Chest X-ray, PA view. Patient: 37 years old, sex F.
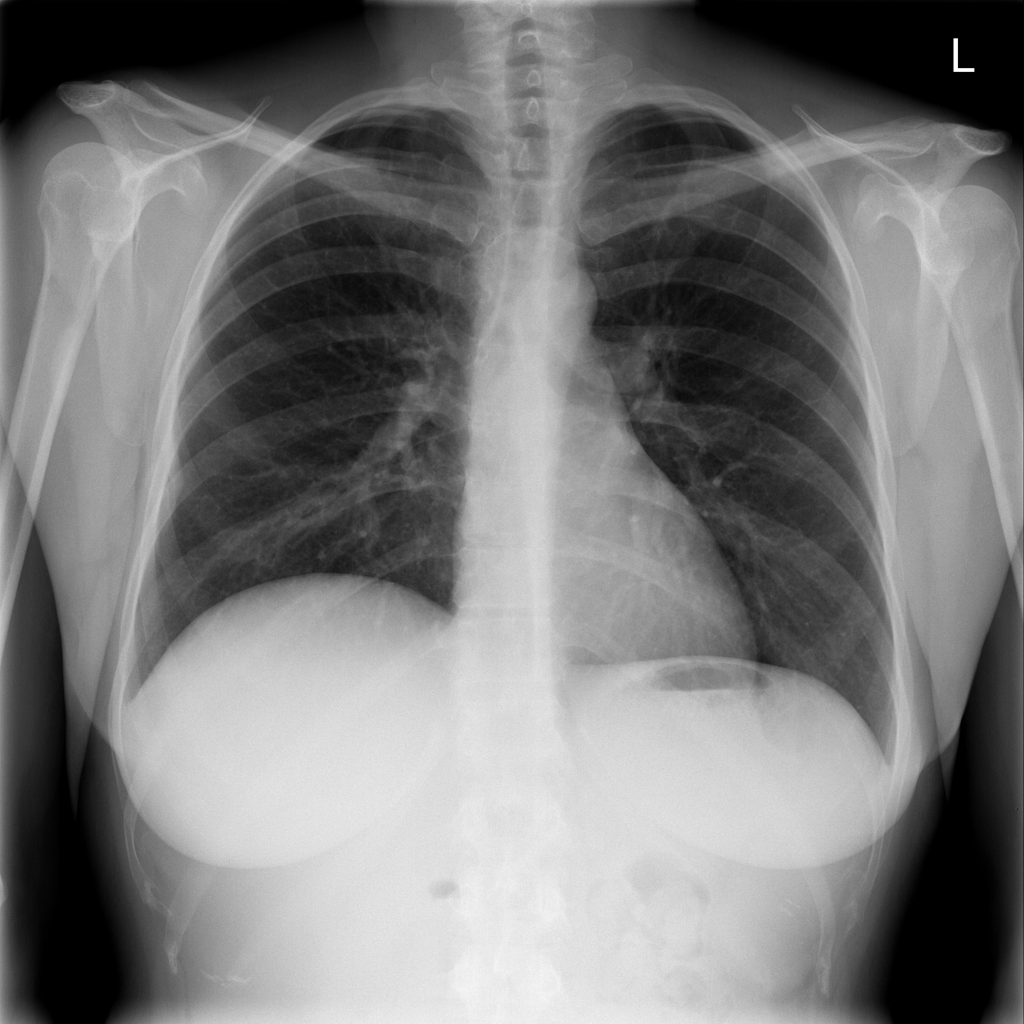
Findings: No Finding